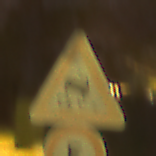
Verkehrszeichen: SchleuderOderRutschgefahr
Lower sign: Geschwindigkeit5
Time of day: Night
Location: Outdoor (Suburban)
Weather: Clear
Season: NotSpecified
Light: Artificial